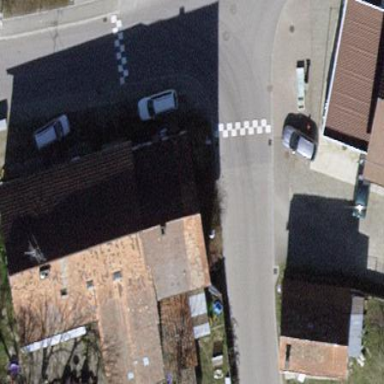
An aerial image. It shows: Gabled roofed house.